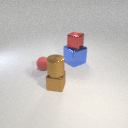
large blue metal cube behind small red rubber sphere